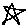
Label: star